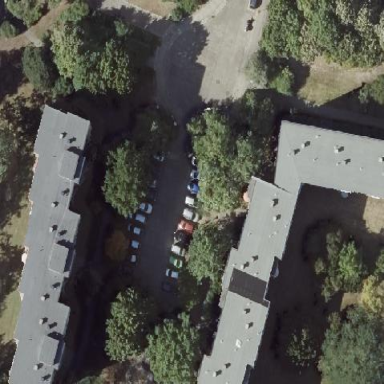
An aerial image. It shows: Parking area with surface.